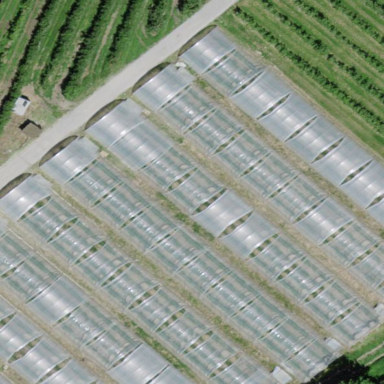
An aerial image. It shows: Greenhouse.